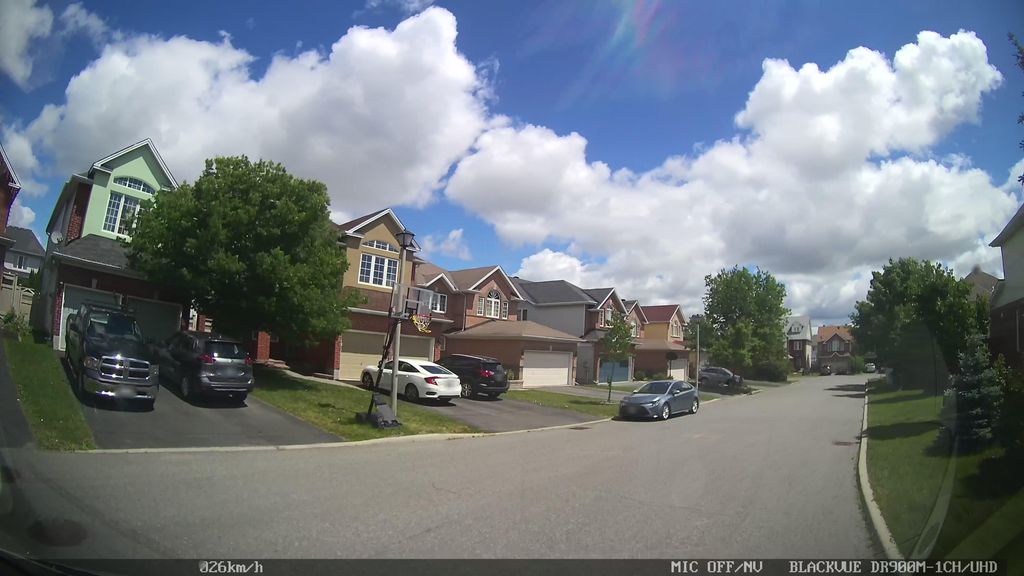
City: ottawa-gatineau